Field crop: maize
Growth stage: 1
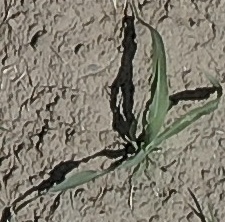
Species: sorghum